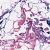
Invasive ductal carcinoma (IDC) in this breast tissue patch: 0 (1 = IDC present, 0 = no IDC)